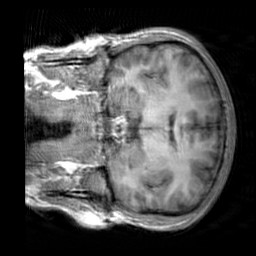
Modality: T1w
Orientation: coronal
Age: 24
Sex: male
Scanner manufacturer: siemens
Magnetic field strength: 3 T
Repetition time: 2.3 s
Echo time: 0.00303 s